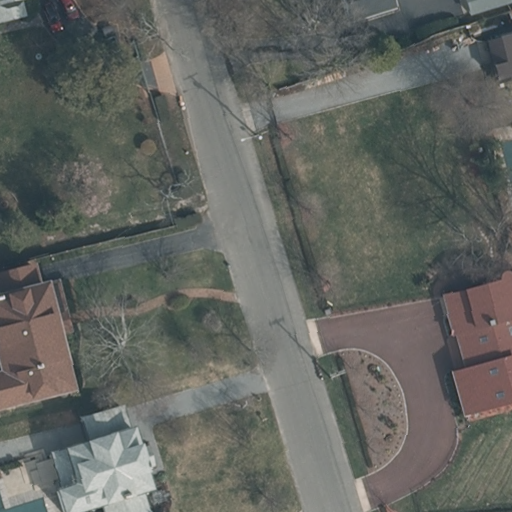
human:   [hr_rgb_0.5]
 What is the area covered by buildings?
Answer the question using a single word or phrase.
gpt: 1060m2

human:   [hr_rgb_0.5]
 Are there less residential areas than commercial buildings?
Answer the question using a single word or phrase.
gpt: no

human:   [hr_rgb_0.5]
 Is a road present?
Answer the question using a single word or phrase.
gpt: yes

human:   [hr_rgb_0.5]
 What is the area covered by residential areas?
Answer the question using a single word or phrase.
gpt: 10595m2

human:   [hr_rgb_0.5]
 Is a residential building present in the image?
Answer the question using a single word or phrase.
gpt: yes

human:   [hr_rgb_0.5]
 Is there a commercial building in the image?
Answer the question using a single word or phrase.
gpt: no

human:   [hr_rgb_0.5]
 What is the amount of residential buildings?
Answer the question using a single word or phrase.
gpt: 6

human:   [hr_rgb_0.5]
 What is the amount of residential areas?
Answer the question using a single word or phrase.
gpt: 1

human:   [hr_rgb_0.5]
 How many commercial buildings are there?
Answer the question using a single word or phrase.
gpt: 0

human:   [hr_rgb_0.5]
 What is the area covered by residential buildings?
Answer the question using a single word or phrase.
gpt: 1030m2

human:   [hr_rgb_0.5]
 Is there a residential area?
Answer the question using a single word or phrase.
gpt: yes

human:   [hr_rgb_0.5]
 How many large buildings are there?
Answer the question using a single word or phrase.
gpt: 0

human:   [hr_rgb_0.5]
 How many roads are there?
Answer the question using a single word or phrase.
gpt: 1

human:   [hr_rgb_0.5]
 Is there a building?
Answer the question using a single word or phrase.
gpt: yes

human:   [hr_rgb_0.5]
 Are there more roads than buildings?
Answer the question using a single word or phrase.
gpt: no

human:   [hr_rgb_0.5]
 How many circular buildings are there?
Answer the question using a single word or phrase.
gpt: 0

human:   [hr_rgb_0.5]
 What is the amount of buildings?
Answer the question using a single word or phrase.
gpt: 7

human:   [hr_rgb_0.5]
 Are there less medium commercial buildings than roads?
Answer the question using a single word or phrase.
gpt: yes

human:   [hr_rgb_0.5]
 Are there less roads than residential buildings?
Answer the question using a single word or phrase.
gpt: yes

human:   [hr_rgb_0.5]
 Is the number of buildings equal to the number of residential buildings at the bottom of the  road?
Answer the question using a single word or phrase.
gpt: no

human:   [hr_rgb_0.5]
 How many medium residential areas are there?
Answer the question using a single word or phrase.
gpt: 0

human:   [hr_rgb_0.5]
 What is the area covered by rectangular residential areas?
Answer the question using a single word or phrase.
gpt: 10595m2

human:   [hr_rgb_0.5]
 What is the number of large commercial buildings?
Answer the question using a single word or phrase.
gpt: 0

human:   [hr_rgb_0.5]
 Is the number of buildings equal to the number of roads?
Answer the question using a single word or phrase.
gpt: no

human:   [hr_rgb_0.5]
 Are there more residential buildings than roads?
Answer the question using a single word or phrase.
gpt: yes

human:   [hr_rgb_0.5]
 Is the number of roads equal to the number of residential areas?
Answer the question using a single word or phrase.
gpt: yes

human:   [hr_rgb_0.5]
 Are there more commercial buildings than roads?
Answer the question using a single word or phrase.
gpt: no

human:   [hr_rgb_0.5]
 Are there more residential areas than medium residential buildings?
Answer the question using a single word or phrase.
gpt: no

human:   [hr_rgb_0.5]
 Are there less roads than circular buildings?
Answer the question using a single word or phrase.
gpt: no

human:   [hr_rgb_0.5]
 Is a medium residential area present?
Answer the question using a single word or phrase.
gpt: no

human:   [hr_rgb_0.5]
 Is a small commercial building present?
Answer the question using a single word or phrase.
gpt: no

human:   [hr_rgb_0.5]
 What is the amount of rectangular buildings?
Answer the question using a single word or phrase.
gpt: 2

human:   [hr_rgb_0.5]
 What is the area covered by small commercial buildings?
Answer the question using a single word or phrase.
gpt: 0m2

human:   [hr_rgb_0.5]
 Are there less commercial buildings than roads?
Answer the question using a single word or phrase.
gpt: yes

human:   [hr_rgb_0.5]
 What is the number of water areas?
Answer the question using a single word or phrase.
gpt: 0

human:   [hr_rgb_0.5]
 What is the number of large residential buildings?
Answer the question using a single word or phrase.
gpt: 0

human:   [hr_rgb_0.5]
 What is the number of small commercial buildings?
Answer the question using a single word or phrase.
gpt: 0

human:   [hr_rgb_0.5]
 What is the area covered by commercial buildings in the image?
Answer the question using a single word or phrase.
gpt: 0m2

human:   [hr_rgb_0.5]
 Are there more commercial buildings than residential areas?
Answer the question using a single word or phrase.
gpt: no

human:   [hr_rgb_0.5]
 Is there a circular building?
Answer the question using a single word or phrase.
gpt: no

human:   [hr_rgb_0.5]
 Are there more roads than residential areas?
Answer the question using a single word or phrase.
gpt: no

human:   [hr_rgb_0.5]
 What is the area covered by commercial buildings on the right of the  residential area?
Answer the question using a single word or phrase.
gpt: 0m2

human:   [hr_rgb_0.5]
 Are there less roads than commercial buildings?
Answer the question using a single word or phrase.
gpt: no

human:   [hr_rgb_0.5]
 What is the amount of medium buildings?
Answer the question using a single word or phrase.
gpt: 3

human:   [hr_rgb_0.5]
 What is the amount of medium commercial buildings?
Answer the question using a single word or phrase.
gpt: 0

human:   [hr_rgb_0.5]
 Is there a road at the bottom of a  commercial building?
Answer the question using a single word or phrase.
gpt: no

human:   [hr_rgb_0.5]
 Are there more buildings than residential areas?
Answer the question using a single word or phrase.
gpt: yes

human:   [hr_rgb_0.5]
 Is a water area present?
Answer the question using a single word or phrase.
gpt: no

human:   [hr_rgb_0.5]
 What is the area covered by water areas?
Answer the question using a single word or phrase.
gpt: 0m2

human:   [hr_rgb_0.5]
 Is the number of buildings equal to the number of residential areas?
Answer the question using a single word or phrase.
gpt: no

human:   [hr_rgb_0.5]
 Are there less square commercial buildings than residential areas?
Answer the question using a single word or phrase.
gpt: yes

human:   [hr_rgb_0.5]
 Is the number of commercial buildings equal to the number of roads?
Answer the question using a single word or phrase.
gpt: no

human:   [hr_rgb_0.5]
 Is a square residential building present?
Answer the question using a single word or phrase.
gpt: no

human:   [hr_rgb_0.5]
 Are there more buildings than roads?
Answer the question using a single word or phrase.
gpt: yes

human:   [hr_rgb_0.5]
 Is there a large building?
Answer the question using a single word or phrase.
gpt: no

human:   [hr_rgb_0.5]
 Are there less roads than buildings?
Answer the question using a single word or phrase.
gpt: yes

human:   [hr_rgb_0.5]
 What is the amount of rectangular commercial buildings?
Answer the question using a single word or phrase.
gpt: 0

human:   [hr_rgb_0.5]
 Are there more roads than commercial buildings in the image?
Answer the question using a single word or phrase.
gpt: yes

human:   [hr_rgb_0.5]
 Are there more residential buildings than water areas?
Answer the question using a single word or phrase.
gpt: yes

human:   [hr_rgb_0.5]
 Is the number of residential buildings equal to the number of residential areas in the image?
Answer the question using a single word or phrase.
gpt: no

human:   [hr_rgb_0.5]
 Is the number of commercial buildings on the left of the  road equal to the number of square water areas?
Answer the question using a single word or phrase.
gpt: yes

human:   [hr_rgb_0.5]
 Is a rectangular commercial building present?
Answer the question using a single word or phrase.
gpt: no

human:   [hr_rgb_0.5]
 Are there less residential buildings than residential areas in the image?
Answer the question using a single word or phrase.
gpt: no

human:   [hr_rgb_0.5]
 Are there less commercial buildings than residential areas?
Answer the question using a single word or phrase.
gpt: yes